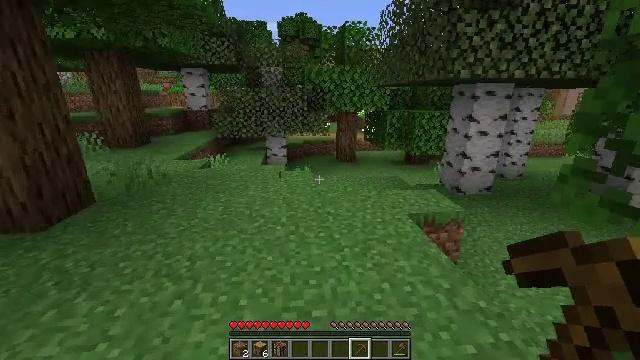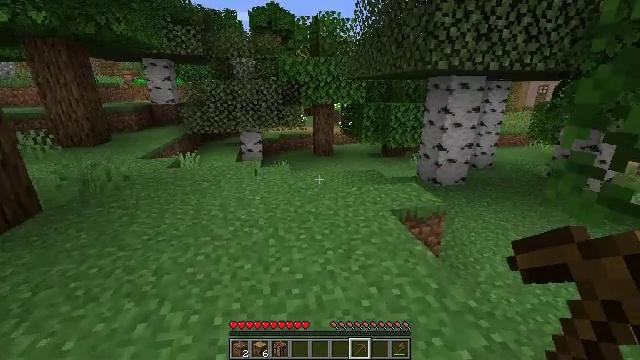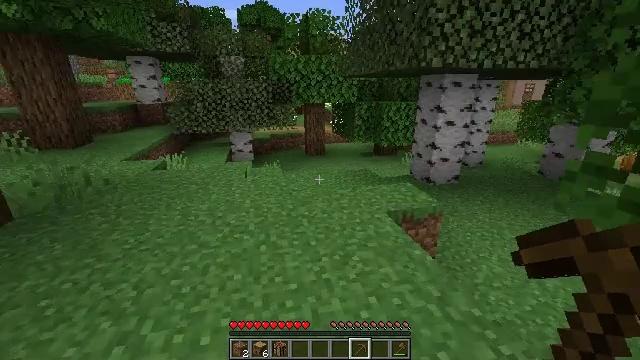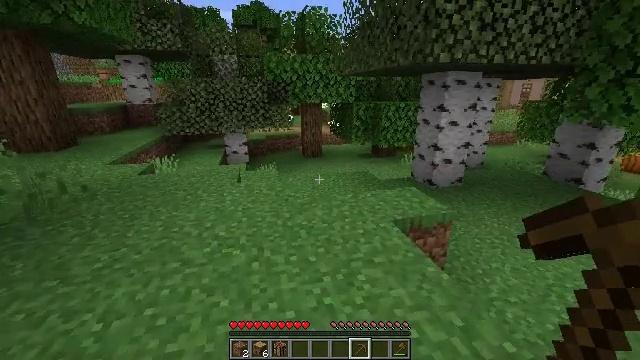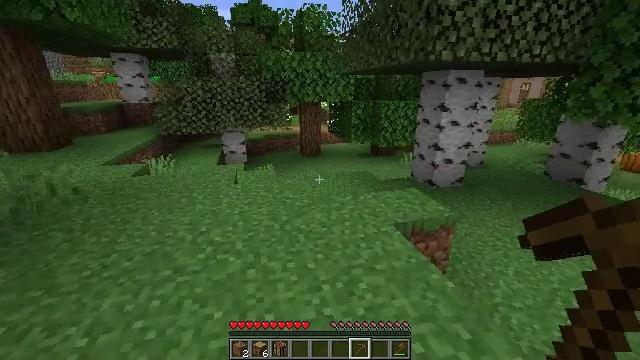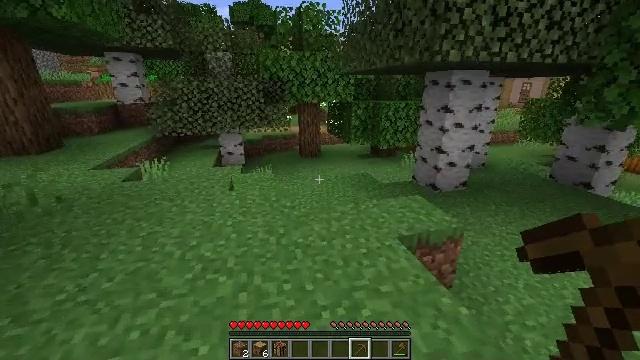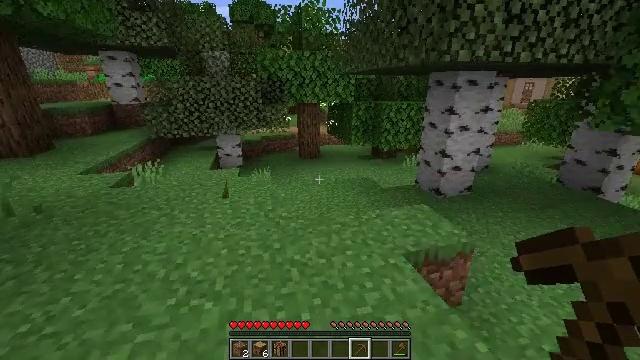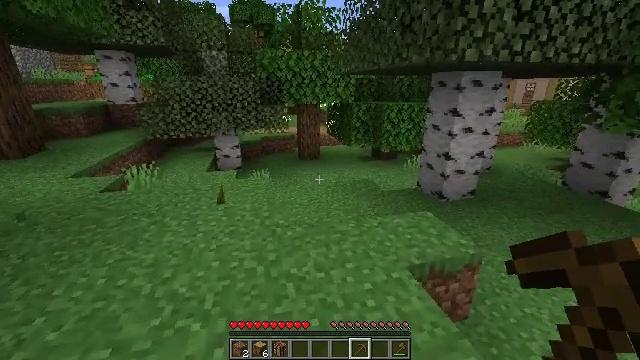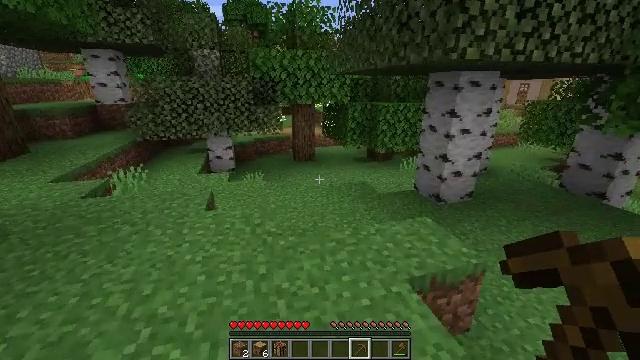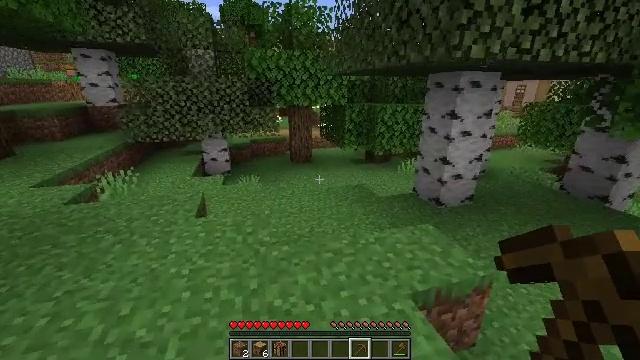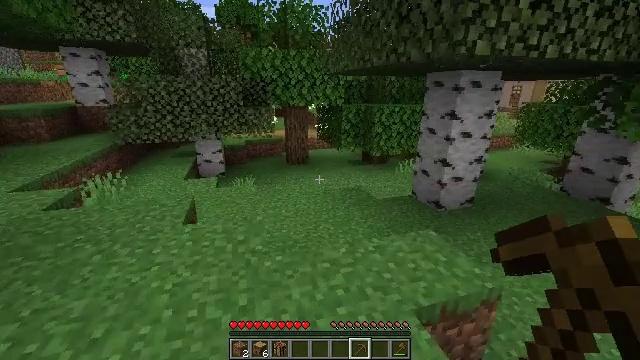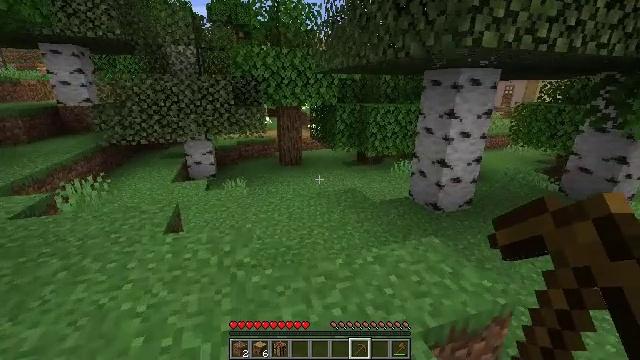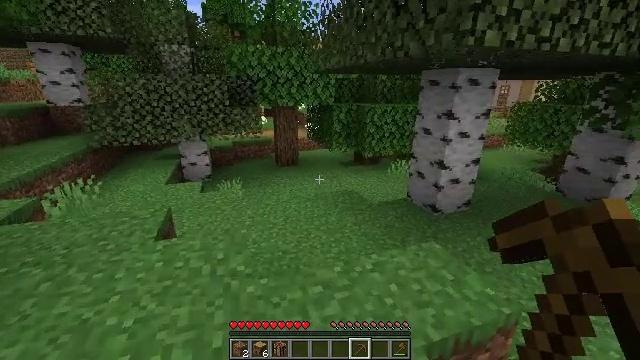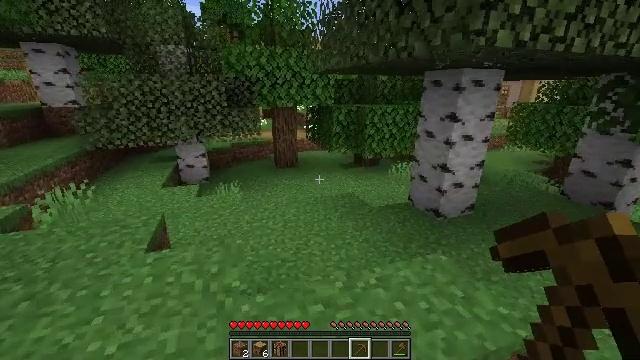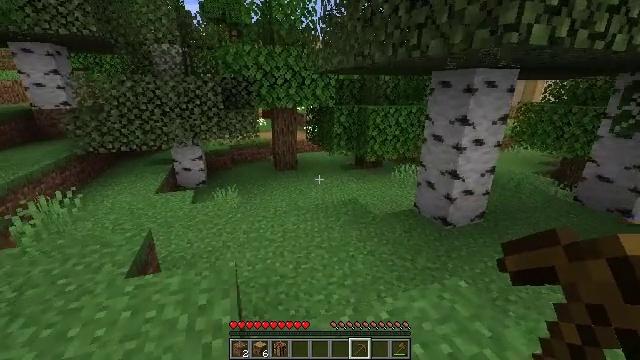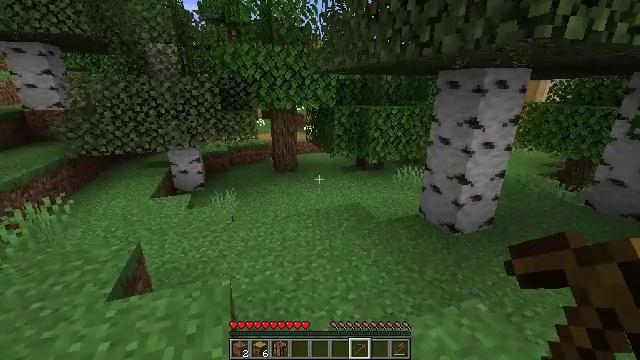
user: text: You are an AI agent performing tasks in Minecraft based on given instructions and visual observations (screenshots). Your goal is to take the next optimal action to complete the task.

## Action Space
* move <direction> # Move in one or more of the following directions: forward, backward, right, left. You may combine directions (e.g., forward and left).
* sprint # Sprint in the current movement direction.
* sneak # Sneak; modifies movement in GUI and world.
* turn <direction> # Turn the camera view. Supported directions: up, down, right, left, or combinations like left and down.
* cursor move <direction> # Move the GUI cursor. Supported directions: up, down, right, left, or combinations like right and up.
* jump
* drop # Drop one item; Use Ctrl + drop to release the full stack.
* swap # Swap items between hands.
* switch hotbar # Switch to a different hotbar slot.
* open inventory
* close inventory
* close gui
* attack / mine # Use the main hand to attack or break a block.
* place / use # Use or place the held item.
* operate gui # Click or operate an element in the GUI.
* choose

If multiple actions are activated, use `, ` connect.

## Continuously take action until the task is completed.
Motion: motion action
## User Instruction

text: Break the grass path to collect materials.
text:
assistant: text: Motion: move forward, turn right and down
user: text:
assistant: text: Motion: move forward, turn right
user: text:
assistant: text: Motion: move forward
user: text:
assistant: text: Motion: move forward
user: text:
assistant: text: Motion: move forward
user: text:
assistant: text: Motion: move forward
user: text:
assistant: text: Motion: move forward
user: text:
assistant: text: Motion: move forward, turn right
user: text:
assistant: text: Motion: move forward
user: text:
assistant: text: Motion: move forward
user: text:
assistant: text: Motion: move forward, turn right
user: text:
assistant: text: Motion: move forward
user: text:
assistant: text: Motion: move forward
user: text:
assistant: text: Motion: move forward
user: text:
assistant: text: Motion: move forward
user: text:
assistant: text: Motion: move forward
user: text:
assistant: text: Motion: move forward
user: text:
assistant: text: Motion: move forward
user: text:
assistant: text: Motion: move forward
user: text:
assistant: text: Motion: move forward
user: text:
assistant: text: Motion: move forward
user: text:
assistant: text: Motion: move forward
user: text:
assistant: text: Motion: move forward
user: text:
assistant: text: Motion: move forward
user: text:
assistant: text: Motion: move forward
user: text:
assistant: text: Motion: move forward
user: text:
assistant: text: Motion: move forward, turn right
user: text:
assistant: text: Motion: move forward, turn right
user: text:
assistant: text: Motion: move forward, turn right
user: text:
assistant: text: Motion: move forward, turn right